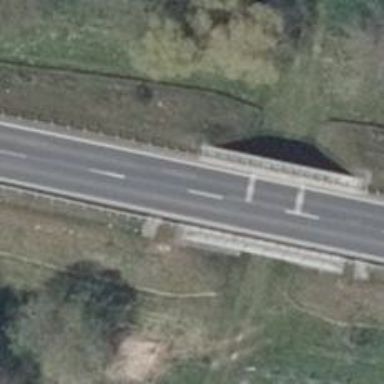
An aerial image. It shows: Asphalt road on secondary bridge.